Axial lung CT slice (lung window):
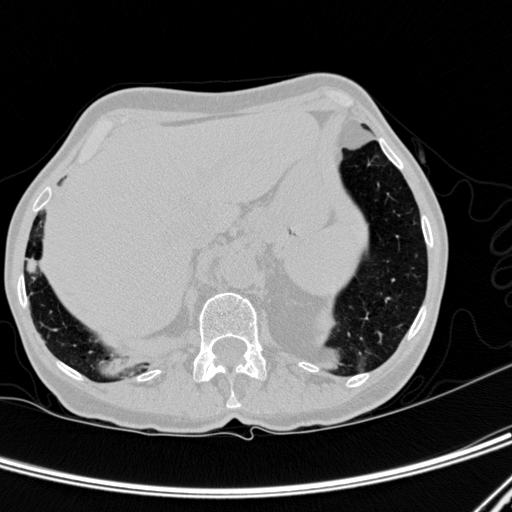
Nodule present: yes
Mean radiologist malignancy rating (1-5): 1.75